Interaction volume radius: 10 \u00c5
Interaction volume height: 40 \u00c5
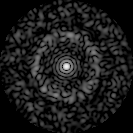
Disorder parameter: 0.8521